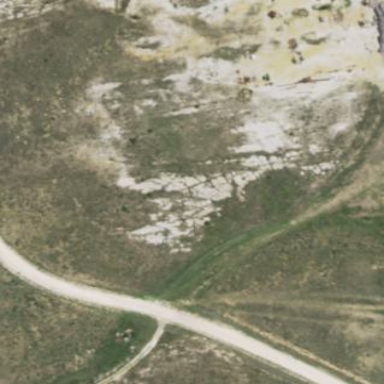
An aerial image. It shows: Quarry noted as sand pit.